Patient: sex M, age 71
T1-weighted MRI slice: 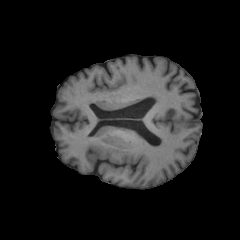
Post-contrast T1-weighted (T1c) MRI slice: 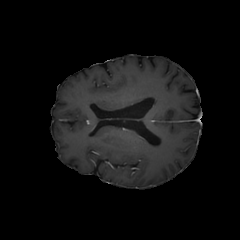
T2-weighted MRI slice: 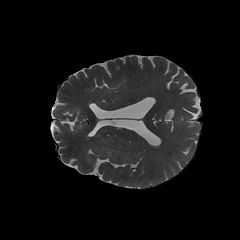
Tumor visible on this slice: yes
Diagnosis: Glioblastoma, IDH-wildtype
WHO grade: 4